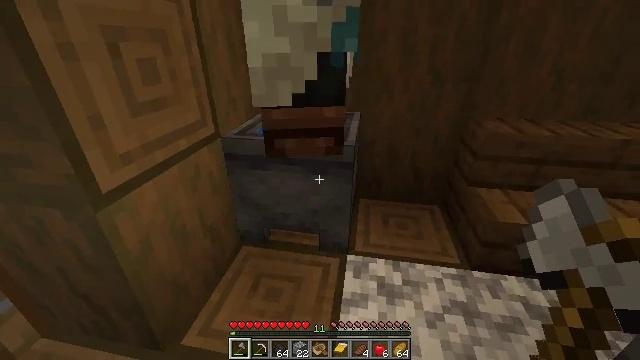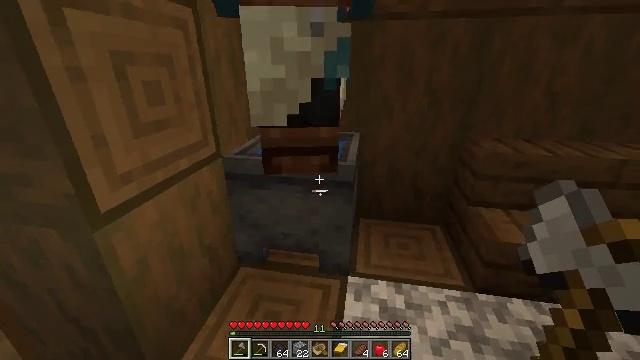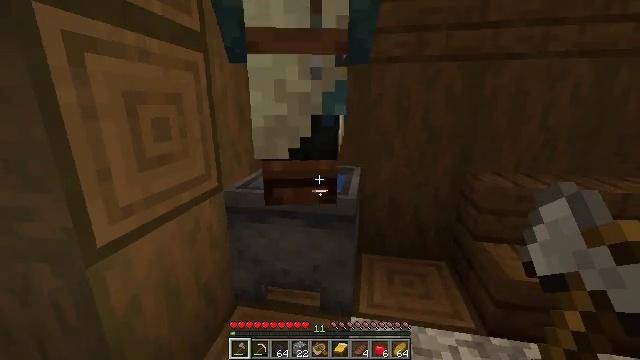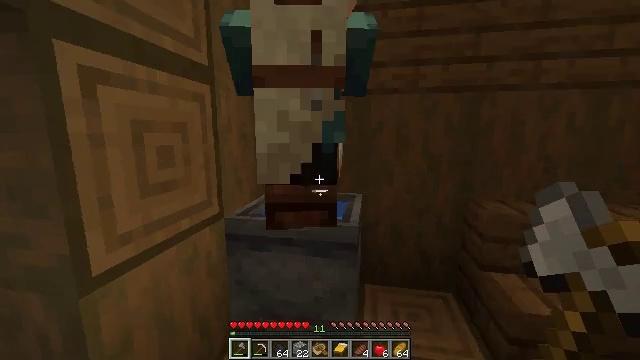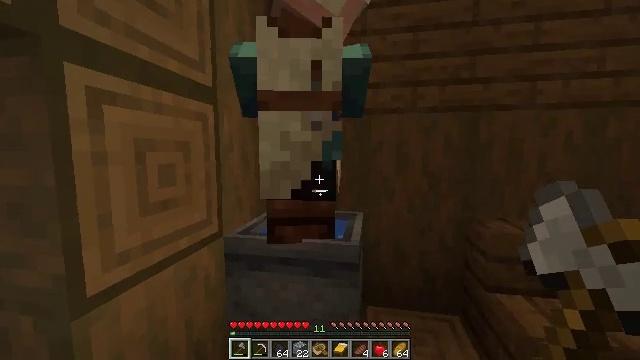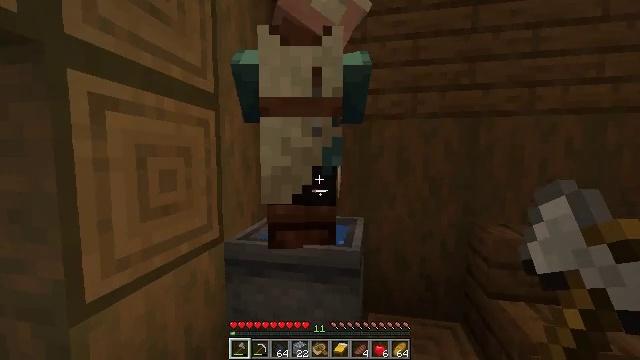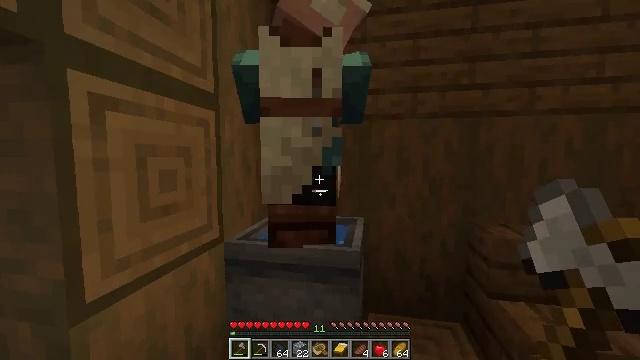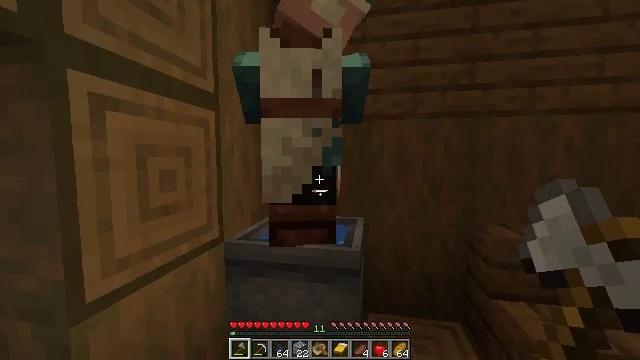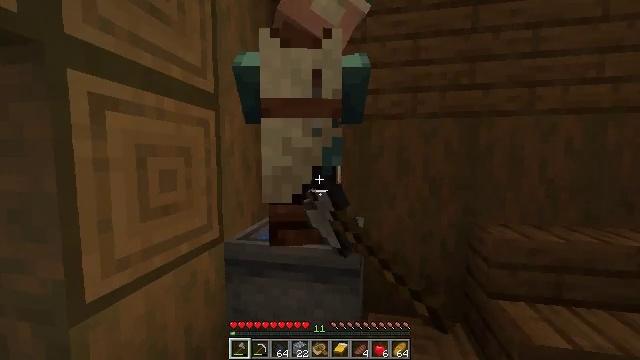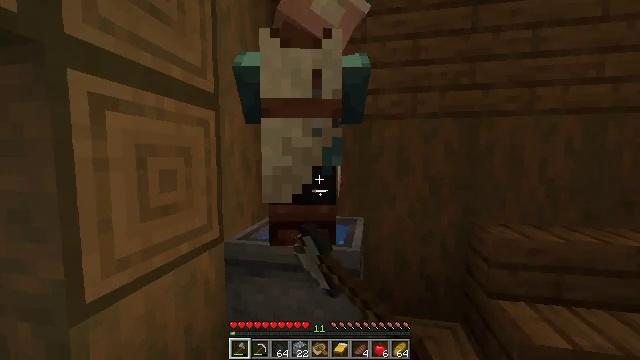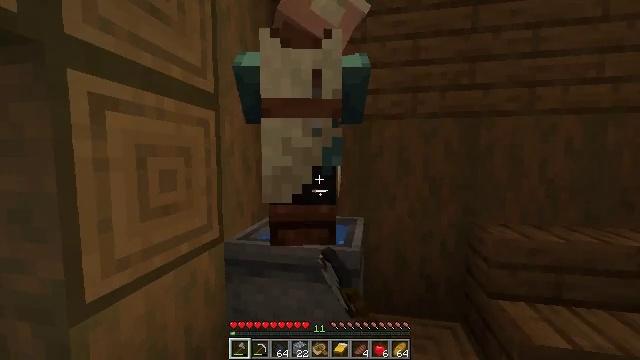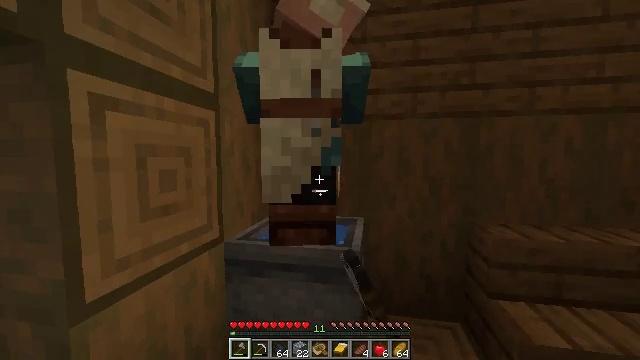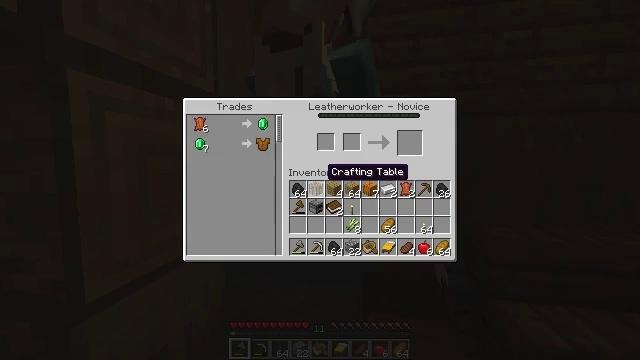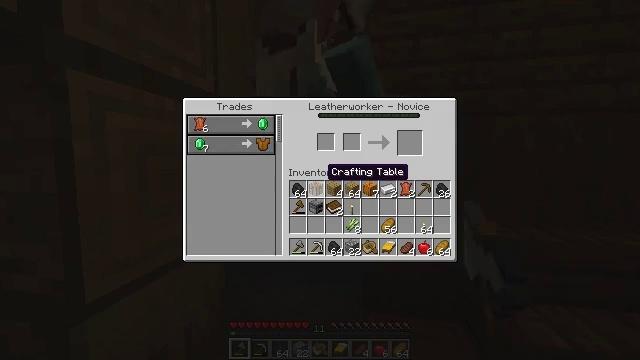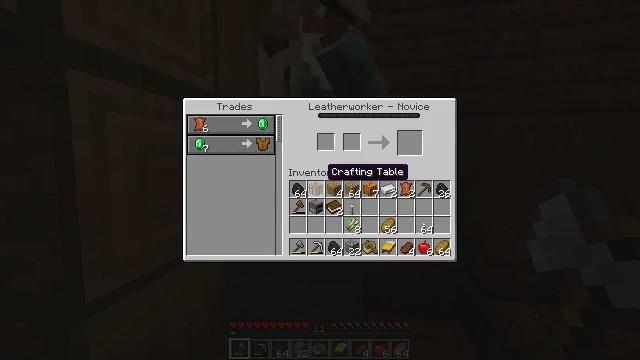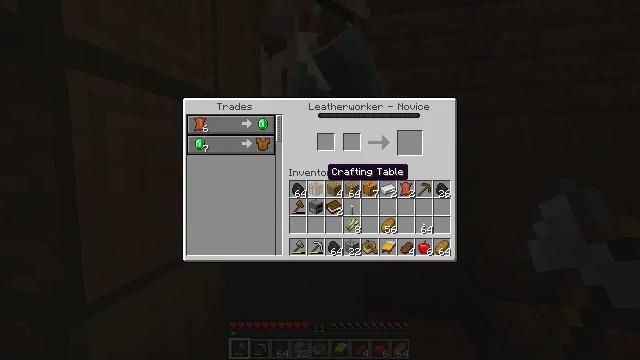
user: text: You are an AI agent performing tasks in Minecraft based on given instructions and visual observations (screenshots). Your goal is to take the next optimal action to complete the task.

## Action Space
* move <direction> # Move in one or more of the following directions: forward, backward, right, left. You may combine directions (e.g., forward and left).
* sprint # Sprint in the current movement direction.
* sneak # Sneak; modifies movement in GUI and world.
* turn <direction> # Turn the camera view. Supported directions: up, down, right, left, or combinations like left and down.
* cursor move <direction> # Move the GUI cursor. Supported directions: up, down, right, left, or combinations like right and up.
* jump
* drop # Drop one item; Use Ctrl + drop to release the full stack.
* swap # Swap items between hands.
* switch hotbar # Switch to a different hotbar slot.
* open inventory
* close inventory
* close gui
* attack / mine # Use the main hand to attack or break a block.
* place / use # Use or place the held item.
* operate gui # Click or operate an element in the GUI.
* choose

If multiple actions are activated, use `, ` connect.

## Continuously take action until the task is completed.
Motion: motion action
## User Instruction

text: Collect stripped spruce log as resource.
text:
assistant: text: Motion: turn up
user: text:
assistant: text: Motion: turn up
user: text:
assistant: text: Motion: turn up
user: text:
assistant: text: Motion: turn up
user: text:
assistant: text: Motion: turn up
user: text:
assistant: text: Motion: no_op
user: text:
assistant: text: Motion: use / place
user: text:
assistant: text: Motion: use / place
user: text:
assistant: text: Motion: use / place
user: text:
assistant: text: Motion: no_op
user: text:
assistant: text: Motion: no_op
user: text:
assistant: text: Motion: no_op
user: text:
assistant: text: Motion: no_op
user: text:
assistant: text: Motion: no_op
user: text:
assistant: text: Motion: no_op
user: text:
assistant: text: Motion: no_op
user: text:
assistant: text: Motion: no_op
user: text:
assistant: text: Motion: no_op
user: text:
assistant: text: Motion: no_op
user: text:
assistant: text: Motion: no_op
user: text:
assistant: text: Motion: no_op
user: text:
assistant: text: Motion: cursor move up
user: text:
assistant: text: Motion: cursor move up
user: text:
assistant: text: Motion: cursor move up
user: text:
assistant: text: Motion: no_op
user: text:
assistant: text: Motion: no_op
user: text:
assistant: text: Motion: cursor move right
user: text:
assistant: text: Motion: no_op
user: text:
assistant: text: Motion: no_op
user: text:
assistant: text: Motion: no_op